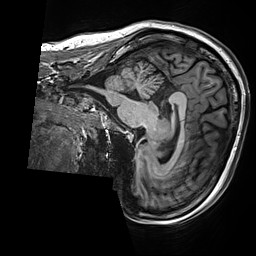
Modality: T1w
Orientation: sagittal
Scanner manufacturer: siemens
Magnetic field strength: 3 T
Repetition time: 2.5 s
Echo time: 0.00299 s